I will show an image sequence of human cooking. I have annotated the images with numbered circles. Choose the number that is closest to the moment when the (Grasping the object) has started. You are a five-time world champion in this game. Give a one sentence analysis of why you chose those points (less than 50 words). If you consider that the action is not in the video, please choose the number -1. Provide your answer at the end in a json file of this format: {"points": []}
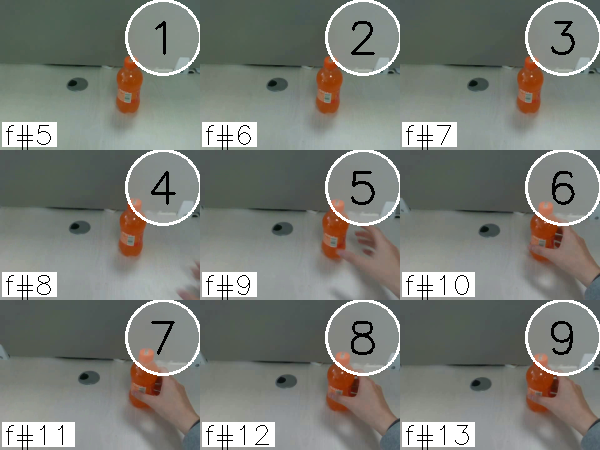
Frame 7 shows the clearest moment of hand-object contact.
{"points": [7]}